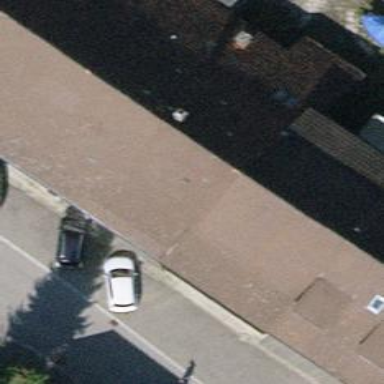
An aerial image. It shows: Gabled roofed house.